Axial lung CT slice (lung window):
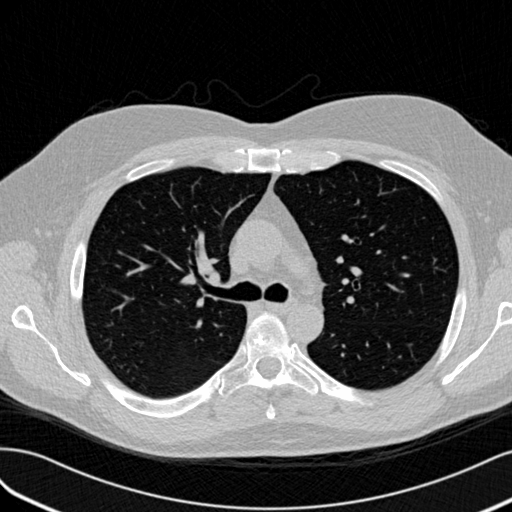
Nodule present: no